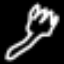
Label: fork